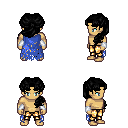
a pixel art fantasy rpg character, male body template, human, tanned skin, blue tattered cape, gold greaves, black princess hairstyle, white cloth bracers, four views (front, back, left, right), 2x2 character sprite sheet, small pixel art, hard edges, no anti-aliasing